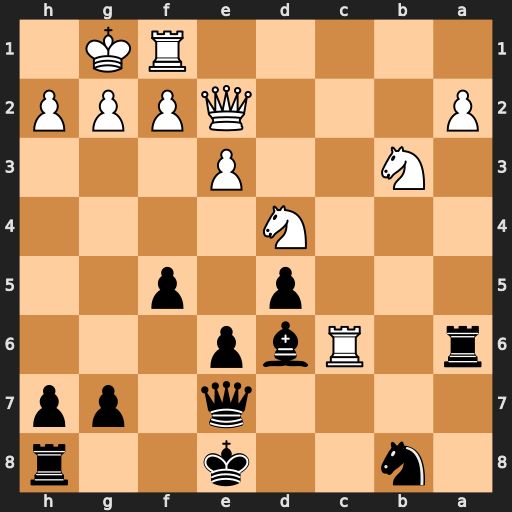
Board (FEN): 1n2k2r/4q1pp/r1Rbp3/3p1p2/3N4/1N2P3/P3QPPP/5RK1
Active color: b
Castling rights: k
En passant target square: -
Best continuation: Rxc6 Nxc6 Nxc6